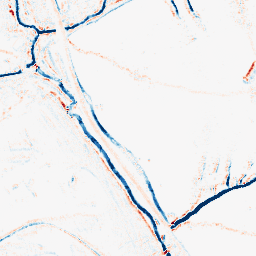
Category: morphological
Decomposition family: morphological_rect
Decomposition parameters: operation: average
width: 5
height: 5
Upsampling method: edge_directed
Upsampling parameters: scale: 2
Upsampling scale: 2